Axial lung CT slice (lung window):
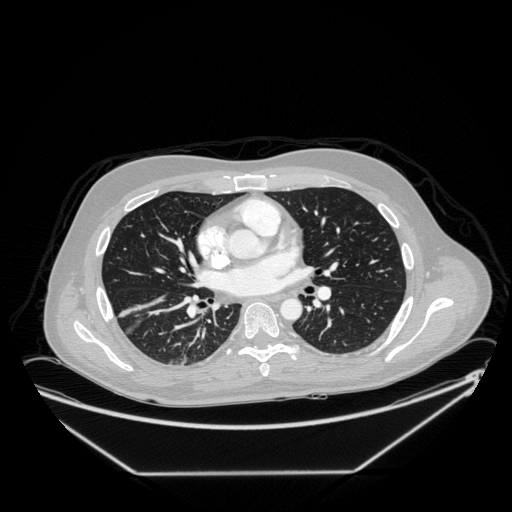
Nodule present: no